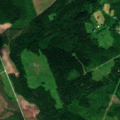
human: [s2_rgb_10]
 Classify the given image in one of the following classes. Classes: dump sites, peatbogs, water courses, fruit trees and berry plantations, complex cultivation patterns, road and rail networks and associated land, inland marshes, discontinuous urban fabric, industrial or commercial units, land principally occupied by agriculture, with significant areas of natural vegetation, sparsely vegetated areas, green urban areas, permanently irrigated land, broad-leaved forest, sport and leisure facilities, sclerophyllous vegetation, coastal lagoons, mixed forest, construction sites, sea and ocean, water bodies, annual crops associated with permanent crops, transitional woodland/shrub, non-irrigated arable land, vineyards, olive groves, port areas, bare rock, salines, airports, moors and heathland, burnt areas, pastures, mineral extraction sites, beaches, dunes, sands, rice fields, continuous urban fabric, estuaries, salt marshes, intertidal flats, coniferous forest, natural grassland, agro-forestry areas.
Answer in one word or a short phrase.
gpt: coniferous forest, mixed forest, transitional woodland/shrub